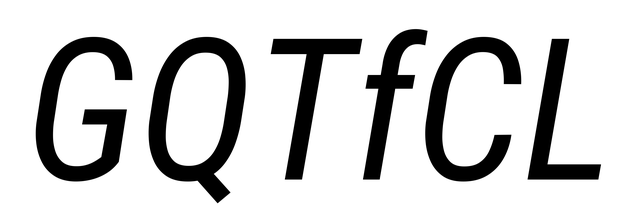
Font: Roboto-Italic_Condensed_Italic